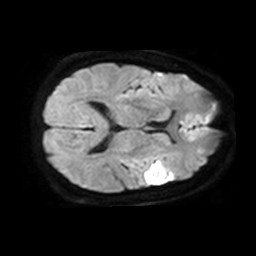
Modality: TRACE
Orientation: axial
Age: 54
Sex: male
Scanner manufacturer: philips
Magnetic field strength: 1.5 T
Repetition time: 4.815 s
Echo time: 0.07764 s